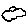
Label: cloud